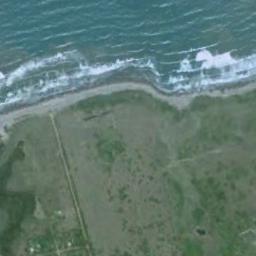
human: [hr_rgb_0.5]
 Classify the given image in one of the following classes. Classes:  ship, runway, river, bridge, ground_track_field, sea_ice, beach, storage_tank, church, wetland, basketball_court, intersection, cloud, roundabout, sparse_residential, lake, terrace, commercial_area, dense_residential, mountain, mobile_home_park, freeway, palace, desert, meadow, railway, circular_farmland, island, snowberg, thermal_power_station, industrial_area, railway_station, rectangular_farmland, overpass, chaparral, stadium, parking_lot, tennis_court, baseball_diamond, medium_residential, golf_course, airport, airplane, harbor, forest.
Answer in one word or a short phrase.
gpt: beach